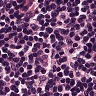
Metastatic tissue present: no